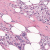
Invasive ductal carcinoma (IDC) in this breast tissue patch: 0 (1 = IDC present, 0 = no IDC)